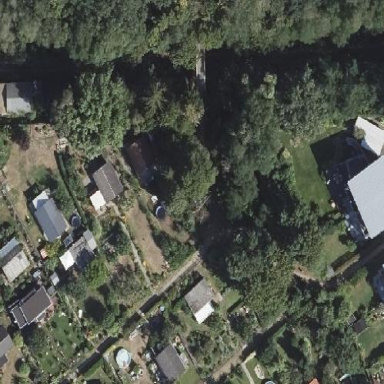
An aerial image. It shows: Plot within allotments.